Field crop: maize
Growth stage: 2
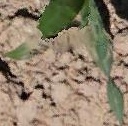
Species: maize